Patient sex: F
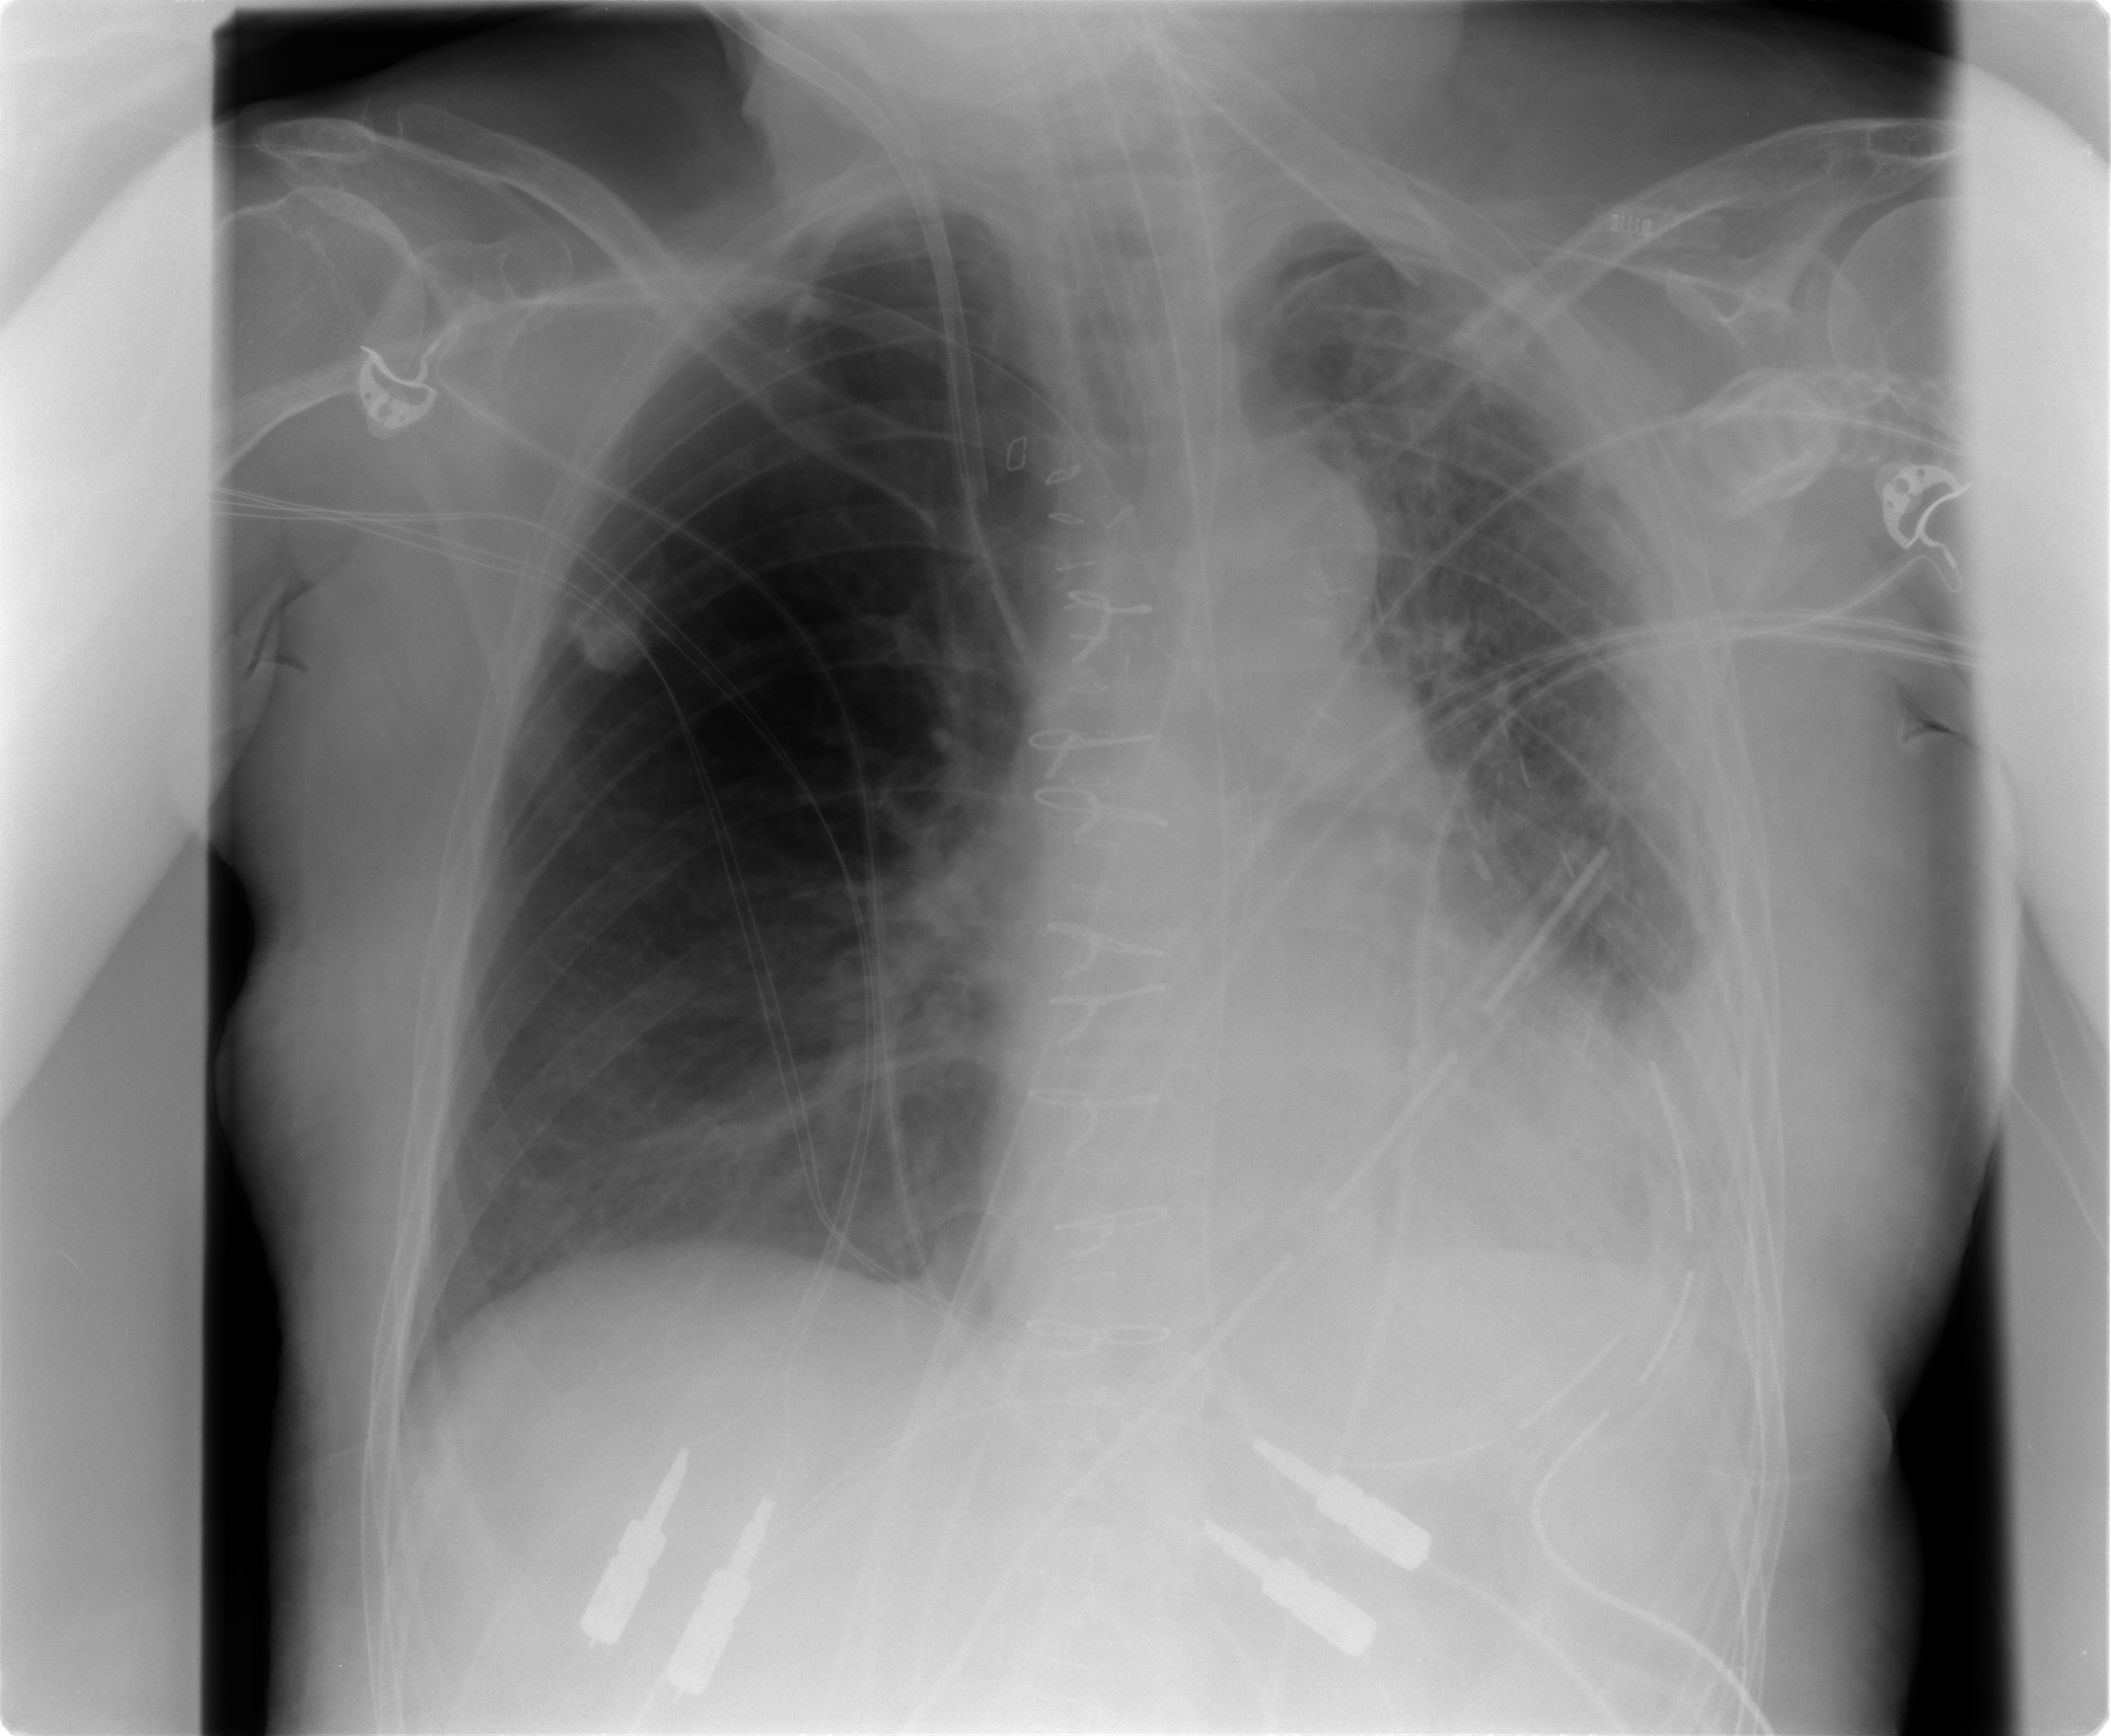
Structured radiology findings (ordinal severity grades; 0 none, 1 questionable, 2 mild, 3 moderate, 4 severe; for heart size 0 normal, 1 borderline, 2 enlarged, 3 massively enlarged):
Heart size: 0
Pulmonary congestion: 1
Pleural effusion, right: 0
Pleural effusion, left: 3
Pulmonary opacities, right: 0
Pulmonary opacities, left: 1
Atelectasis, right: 2
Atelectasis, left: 3